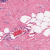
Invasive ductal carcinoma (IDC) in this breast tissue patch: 0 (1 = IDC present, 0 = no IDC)